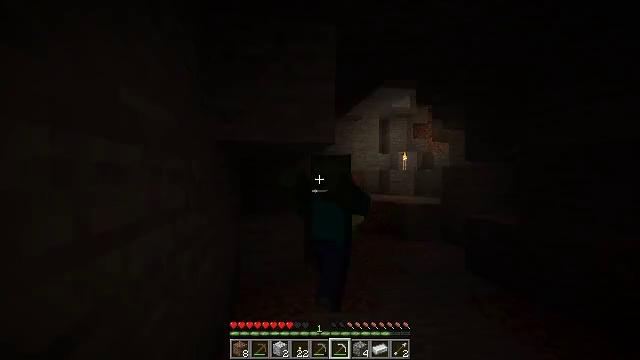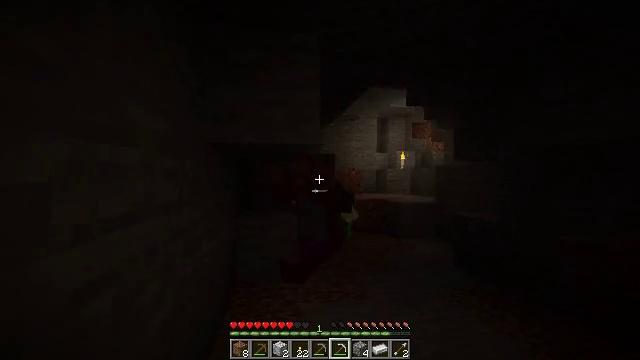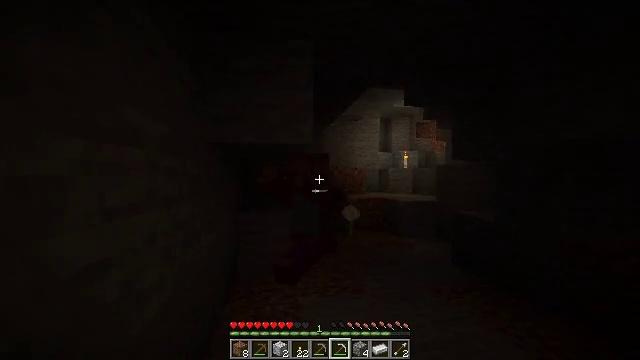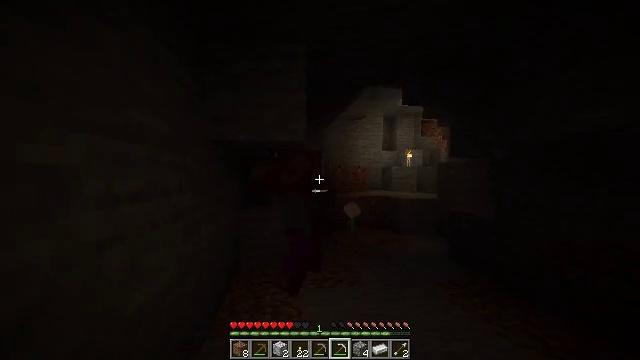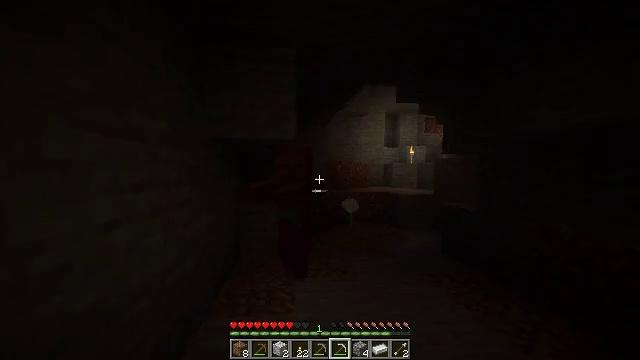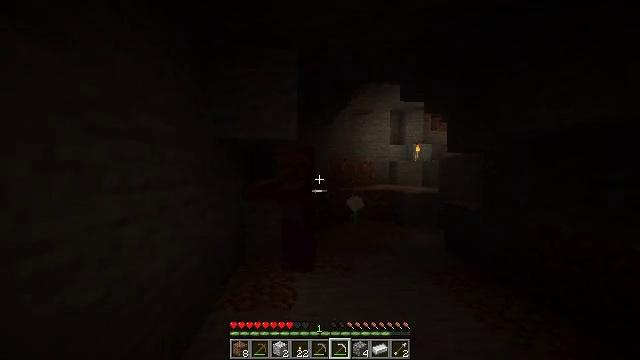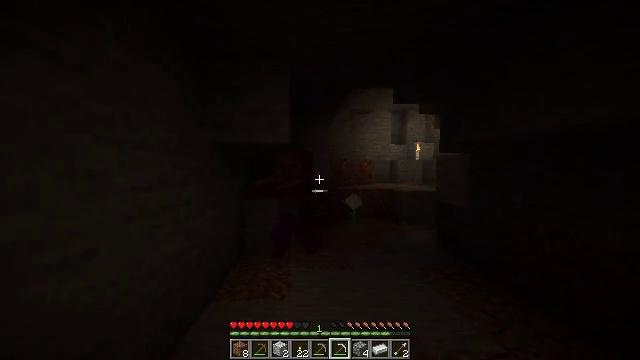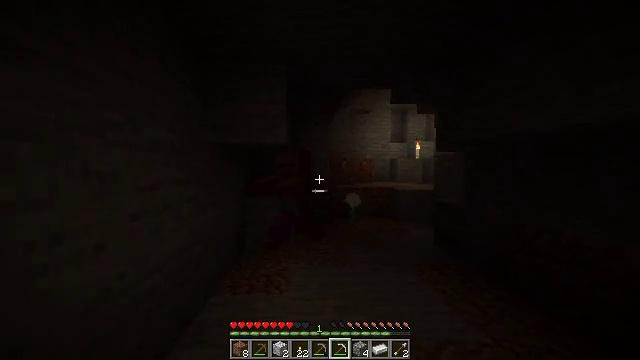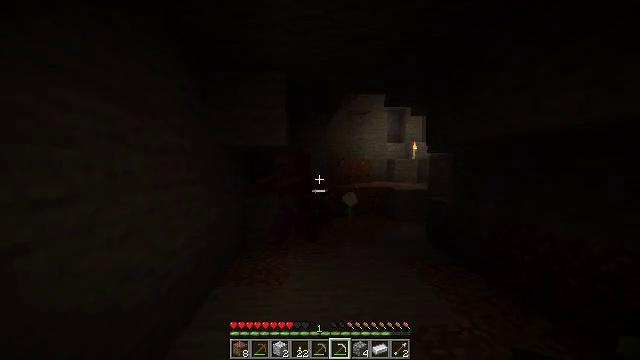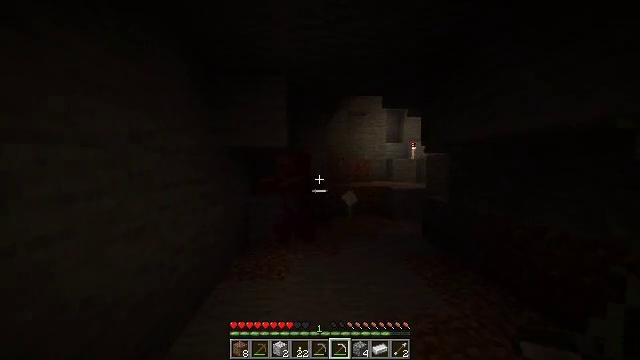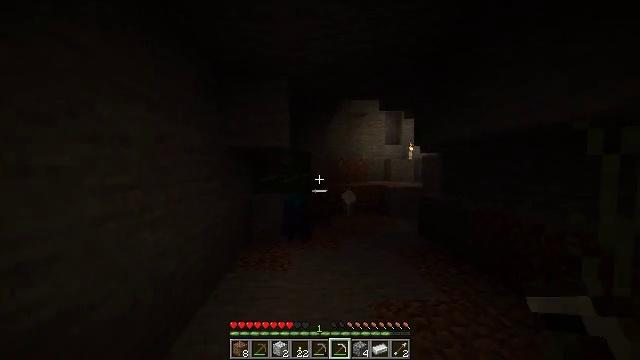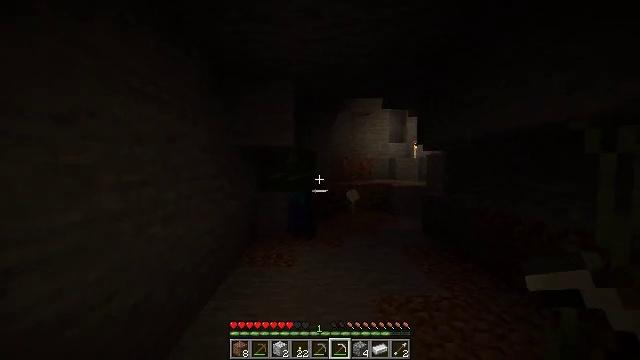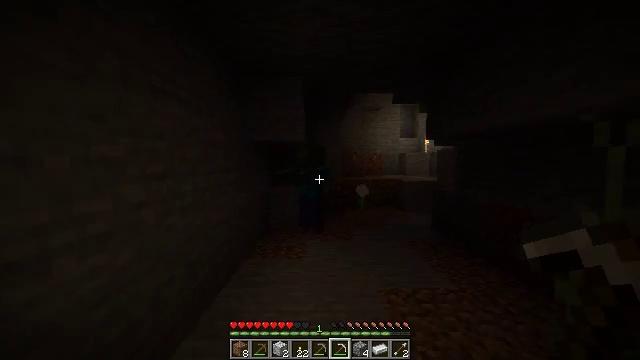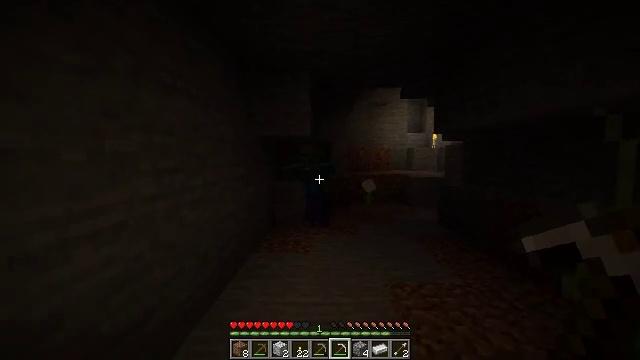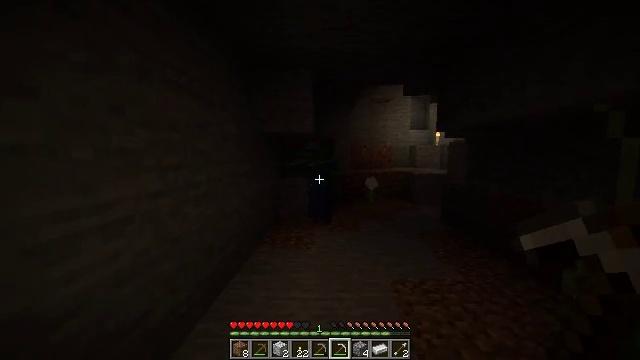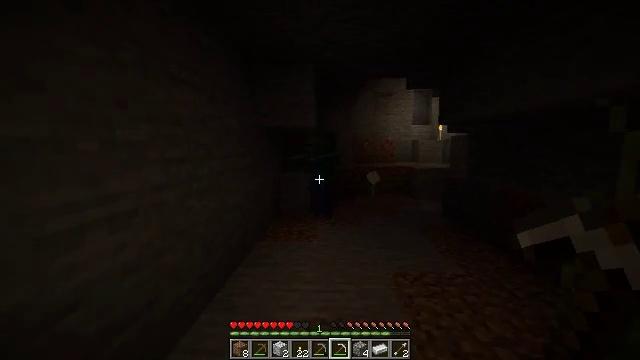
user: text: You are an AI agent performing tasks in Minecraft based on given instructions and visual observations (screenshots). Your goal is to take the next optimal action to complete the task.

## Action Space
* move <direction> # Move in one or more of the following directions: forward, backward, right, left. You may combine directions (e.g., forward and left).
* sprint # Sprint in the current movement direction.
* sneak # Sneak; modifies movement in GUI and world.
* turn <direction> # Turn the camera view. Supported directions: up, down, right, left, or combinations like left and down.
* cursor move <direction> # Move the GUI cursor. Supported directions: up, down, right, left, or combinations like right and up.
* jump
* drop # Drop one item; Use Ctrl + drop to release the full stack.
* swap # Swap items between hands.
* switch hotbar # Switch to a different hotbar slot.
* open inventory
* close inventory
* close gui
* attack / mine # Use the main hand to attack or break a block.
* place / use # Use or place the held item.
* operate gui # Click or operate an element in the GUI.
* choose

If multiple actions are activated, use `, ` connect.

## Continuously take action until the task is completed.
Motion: motion action
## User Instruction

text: Kill a zombie.
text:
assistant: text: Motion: move back and move right
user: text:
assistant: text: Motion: move back and move right, turn left
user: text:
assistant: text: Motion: move back and move right, turn left
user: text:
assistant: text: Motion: move back and move right, turn left
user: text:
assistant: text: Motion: move back and move right, turn left
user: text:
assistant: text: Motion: move back and move right, turn left
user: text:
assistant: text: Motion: move back
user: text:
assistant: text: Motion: move back
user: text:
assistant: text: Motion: move back
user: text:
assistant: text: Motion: move back
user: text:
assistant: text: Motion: turn left
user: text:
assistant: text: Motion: turn left and down
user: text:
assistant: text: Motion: turn left and down
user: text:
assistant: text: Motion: no_op
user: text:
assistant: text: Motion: turn down
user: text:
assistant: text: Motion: turn left and down
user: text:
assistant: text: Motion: turn left and down
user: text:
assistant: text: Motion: turn left and down
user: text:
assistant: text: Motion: turn left and down
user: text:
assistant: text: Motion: turn left and down
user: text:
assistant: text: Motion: turn left and down
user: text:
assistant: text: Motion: turn left and up
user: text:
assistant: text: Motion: turn left and up
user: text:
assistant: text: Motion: turn left and up
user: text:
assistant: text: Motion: turn left
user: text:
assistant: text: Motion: no_op
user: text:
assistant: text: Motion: no_op
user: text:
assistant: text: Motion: turn left
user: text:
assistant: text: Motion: turn left
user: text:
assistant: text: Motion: move forward, turn left